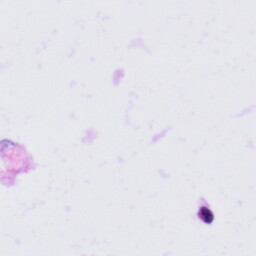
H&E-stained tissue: Tonsil